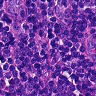
Metastatic tissue present: no